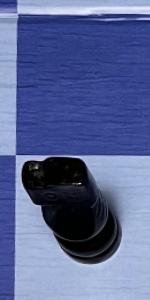
Label: Knight_Black